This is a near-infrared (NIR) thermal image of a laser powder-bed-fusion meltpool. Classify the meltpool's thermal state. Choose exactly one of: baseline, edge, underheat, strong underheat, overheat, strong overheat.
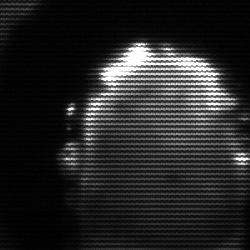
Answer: baseline